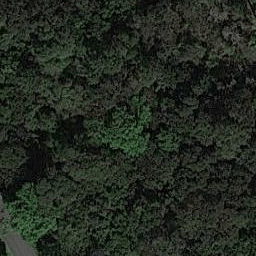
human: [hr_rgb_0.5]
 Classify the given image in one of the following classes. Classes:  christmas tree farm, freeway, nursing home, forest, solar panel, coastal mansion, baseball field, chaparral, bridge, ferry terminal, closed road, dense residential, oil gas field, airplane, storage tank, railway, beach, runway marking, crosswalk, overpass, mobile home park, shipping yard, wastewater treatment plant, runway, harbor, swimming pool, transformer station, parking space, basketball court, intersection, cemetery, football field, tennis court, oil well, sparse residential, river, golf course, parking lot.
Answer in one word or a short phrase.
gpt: forest